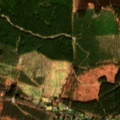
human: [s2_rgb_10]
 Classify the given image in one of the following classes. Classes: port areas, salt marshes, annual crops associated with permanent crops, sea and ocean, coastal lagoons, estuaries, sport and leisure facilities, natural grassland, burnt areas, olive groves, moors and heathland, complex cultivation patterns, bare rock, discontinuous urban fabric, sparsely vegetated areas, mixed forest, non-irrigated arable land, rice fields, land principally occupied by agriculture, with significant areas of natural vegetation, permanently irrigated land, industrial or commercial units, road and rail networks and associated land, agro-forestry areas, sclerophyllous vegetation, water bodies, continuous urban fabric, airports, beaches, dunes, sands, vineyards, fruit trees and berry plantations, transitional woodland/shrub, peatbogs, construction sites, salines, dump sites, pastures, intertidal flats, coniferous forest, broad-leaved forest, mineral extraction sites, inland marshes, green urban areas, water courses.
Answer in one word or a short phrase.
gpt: pastures, coniferous forest, moors and heathland, transitional woodland/shrub